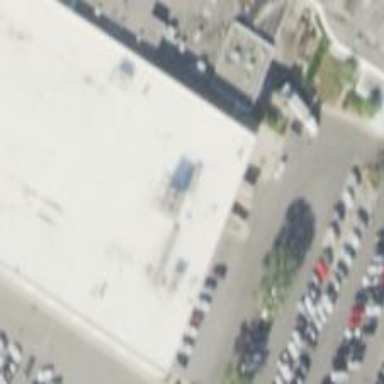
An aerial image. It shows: Parking space.